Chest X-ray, AP view. Patient: 74 years old, sex F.
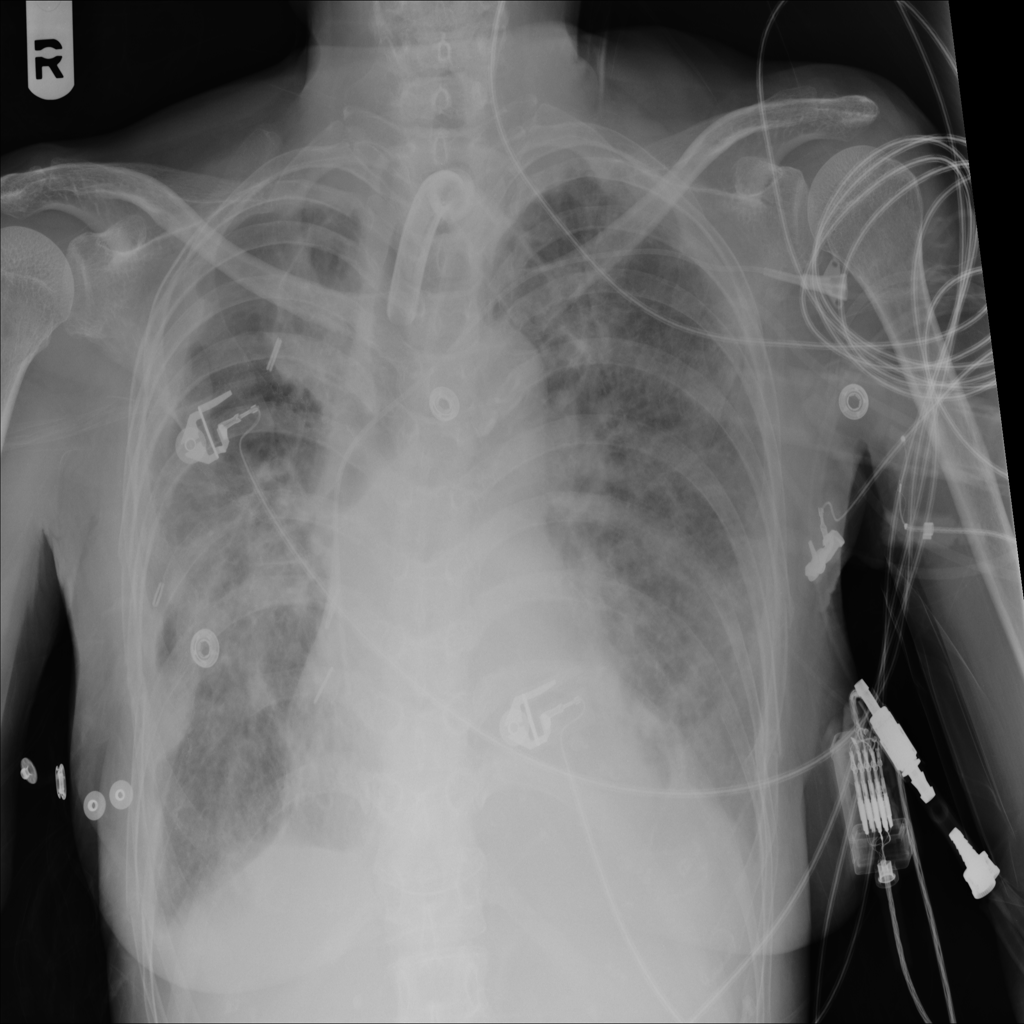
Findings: No Finding